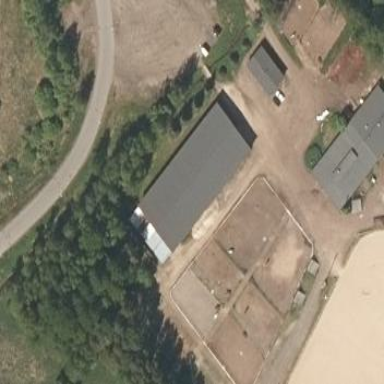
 possibly used for equestrian activities on pitch."